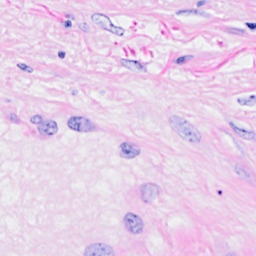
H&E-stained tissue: Breast